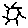
Label: sun